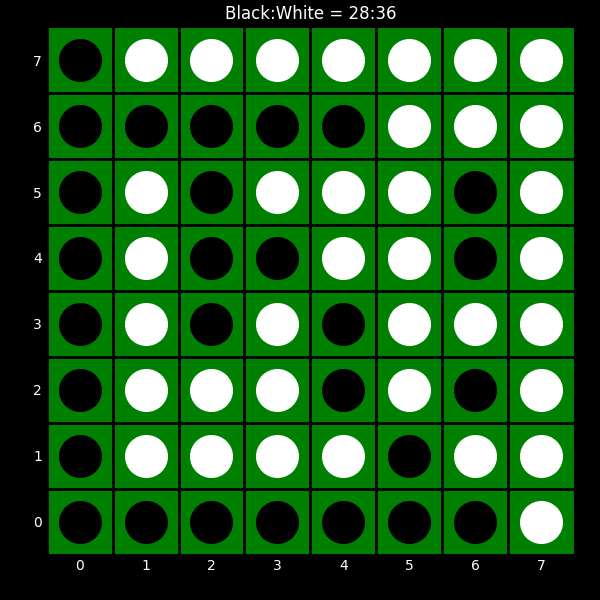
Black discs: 28
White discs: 36